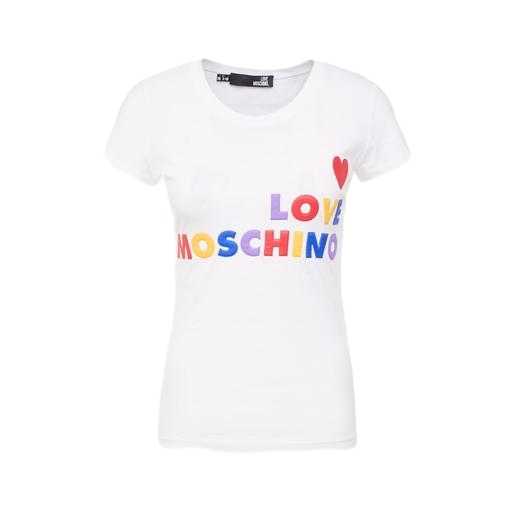
multicolor love t-shirt, multicolor white embroidered logo t-shirt, multicolor white logo t-shirt, white background